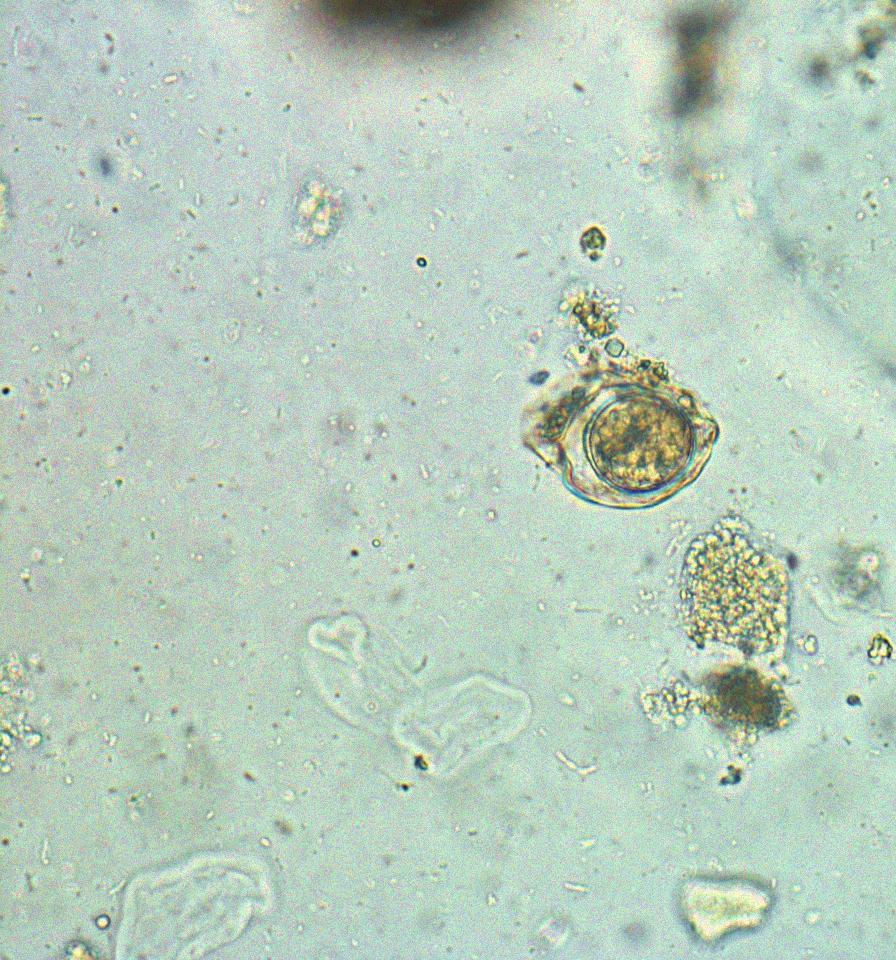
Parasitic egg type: Hymenolepis nana